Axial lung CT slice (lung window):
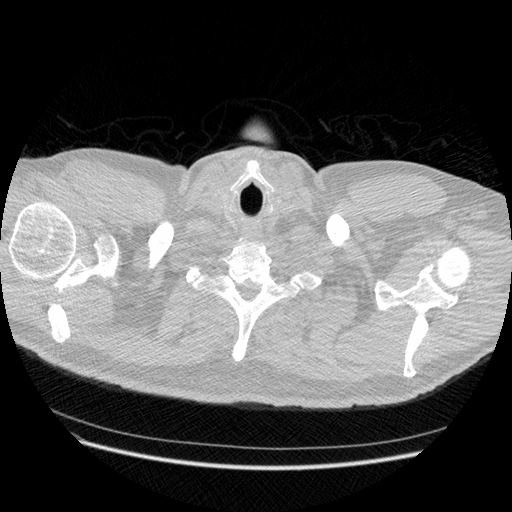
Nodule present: no